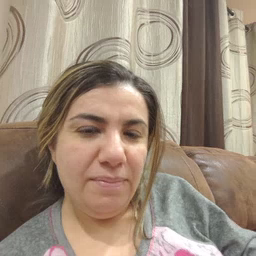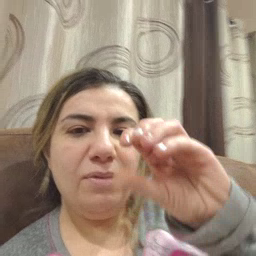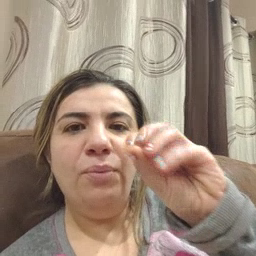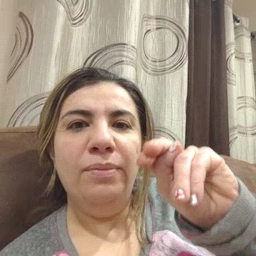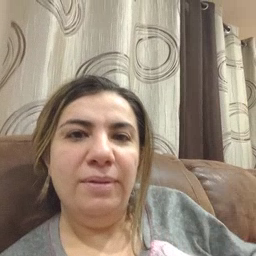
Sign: on